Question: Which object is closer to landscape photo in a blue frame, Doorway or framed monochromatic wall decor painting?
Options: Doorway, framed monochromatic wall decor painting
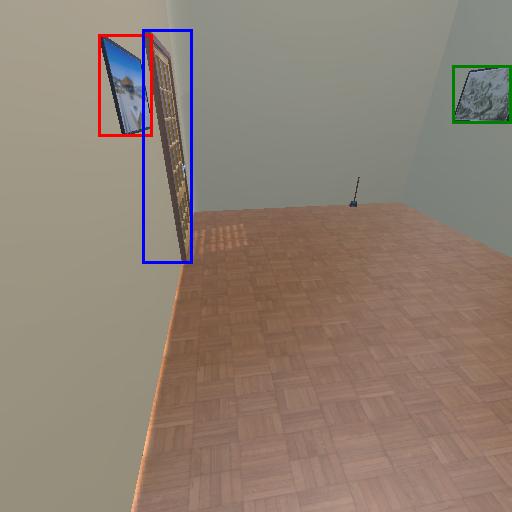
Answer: Doorway